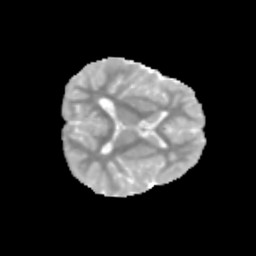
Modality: MD
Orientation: axial
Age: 9
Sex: male
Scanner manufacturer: siemens
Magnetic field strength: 3 T
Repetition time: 3.8 s
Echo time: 0.07 s